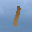
Label: 1